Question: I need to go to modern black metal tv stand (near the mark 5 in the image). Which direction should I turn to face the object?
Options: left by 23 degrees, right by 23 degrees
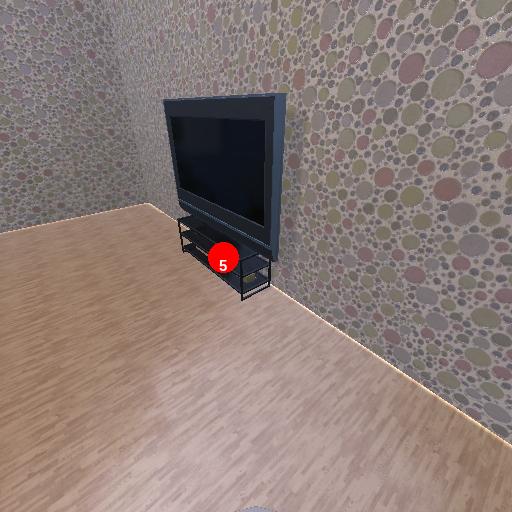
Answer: left by 23 degrees